Question: I have a jquery's autocomplete texbox and, upon a click of a button, I need to check if the value entered has come from the autocomplete or is it a completely new value.
The problems is that my code constantly gives me 'alert("no")'... maybe I shouldn't be checking against 'cache', but something else?
'''
//////////////////////////////////////////// autocomplete code //////////////////
var cache = {},
lastXhr;
$( "#inputV" ).autocomplete({
minLength: 2,
source: function( request, response ) {
var term = request.term;
if ( term in cache ) {
response( cache[ term ] );
return;
}
lastXhr = $.getJSON( "search.php", request, function( data, status, xhr ) {
cache[ term ] = data;
if ( xhr === lastXhr ) {
response( data );
}
});
}
});
////////////////////////// check if input comes from autocomplete //////////////////
$('#btn_check').click(function() {
var input = $("#inputV").val();
alert(input);
if ( input in cache )
{
alert("yes");
}
else
{
alert("no");
}
});
'''

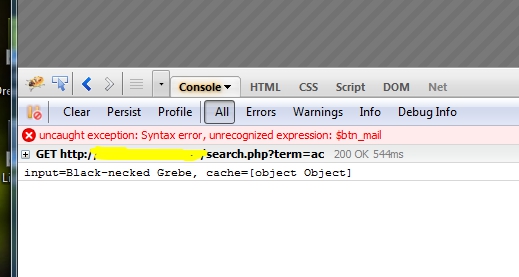
Answer: This is how I make it on a project of mine
'''
function lookup(inputString) {
$.post('/getSuggestions', {
queryString: ""+inputString+""
}, function(data){
if(data.length >0) {
$("#suggestions").show();
$("#autoSuggestionsList").html(data);
}
});
}
function fill(thisValue,thisID) {
$("#inputString").val(thisValue);
$("#id").val(thisID);
$("#suggestions").hide();
}
'''
Where the 'fill()' function is attached to returned results from the autocomplate. So if user clicks on an item from the list, the fill function will set the value in my html element with id "id" using this '$("#id").val(thisID);'
Simply if user doesn't use the suggest from the list, the "id" will not be filled. In your case you can just add an hidden input with name/id "isacutocomplate", attach 'fill();' function to results returned from the autocomlate and if item is clicked, you will update the "isacutocomplate", other way you will not fill it. So, when user click your button, you check the "isacutocomplate" input value and you see if it's from autocomplate's list or not.
Hope that make sense to you. If not, I can provide entire process.